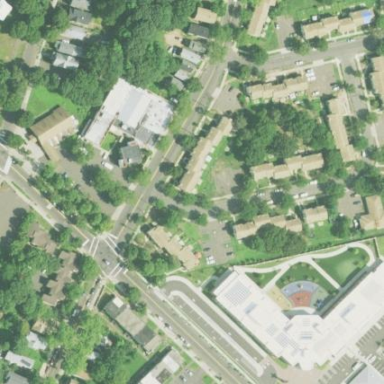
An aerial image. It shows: Sidewalk.